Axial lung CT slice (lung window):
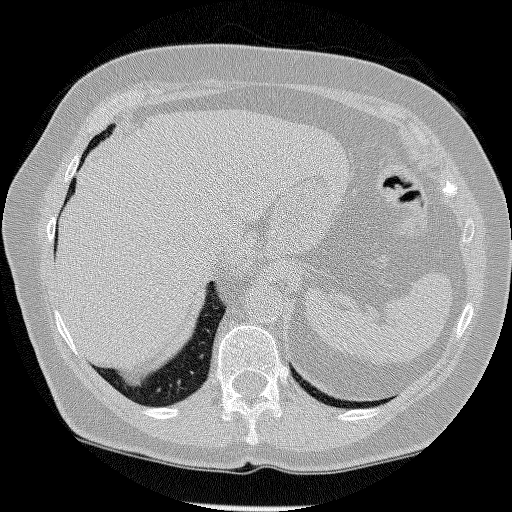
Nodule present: no